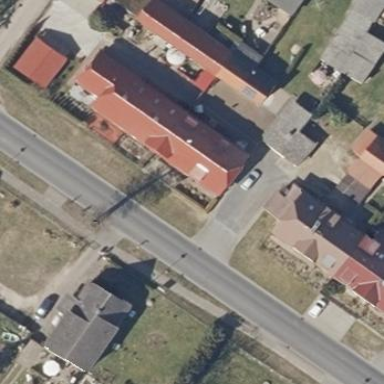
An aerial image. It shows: Half-hipped roof on semi-detached house.